Aerial crown-view tile of a tropical tree (Barro Colorado Island, Panama), acquired 20240813:
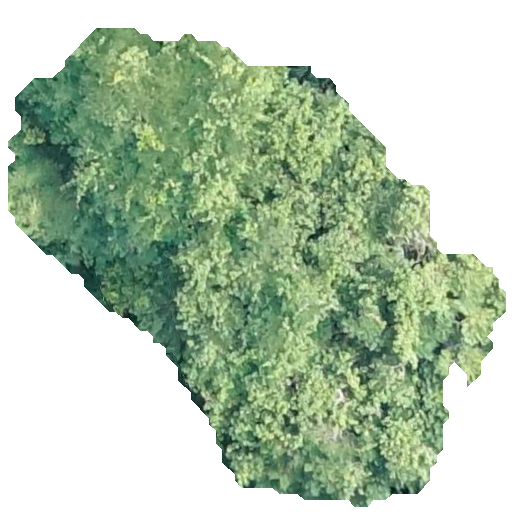
Species: Jacaranda copaia
GBIF accepted scientific name: Jacaranda copaia
Crown area: 218.183 m²